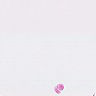
Metastatic tissue present: no